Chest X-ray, PA view. Patient: 39 years old, sex F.
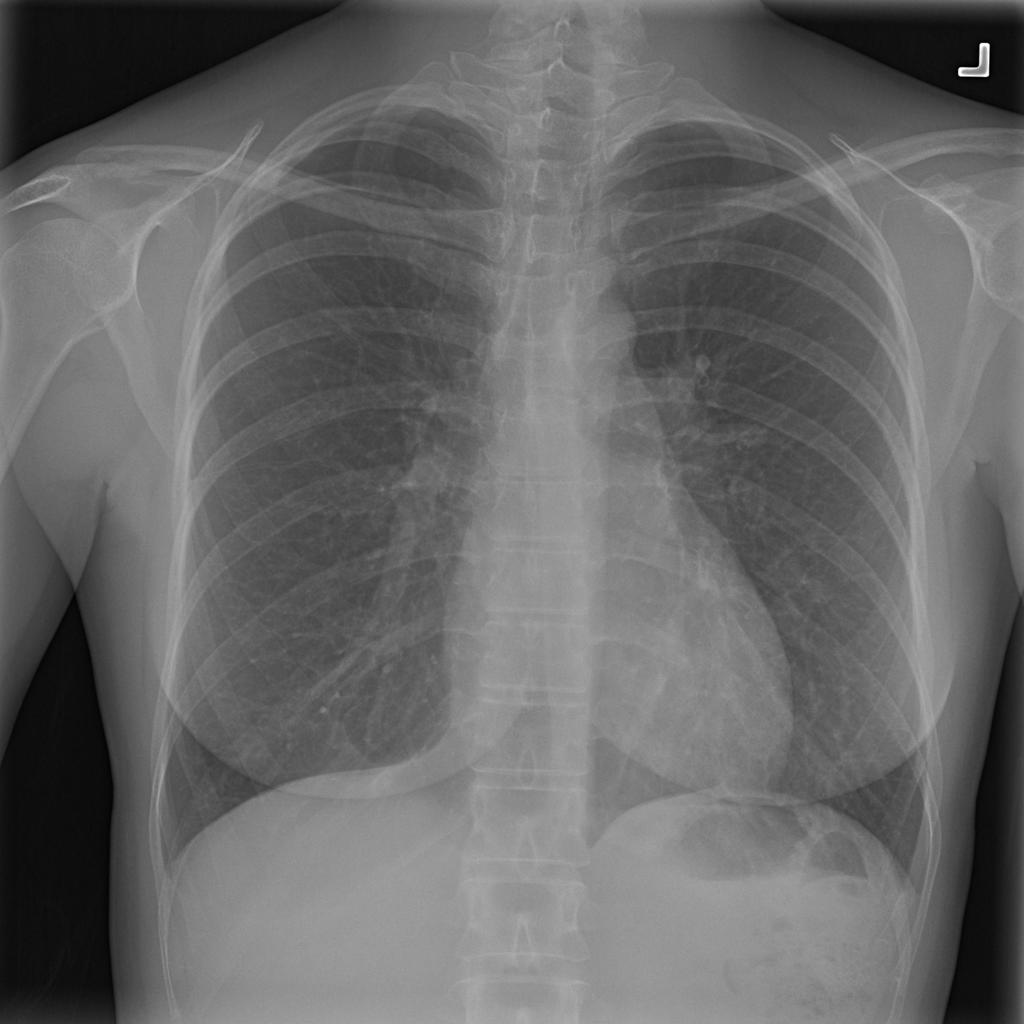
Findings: No Finding